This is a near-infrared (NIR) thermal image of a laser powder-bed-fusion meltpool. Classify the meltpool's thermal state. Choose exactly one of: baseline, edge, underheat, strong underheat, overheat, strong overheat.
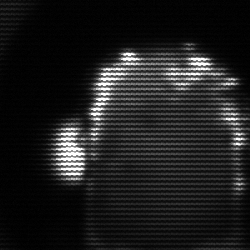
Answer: baseline